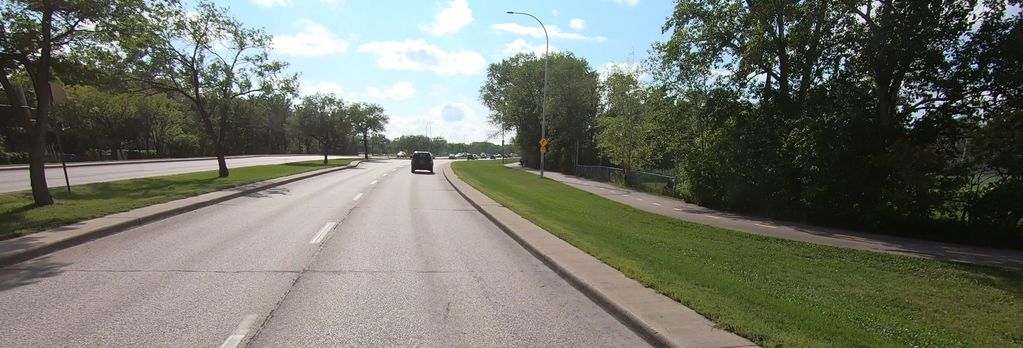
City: winnipeg